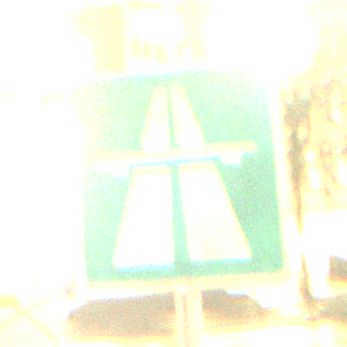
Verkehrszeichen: Autobahn
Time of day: Night
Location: Outdoor (Urban)
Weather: Overcast
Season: NotSpecified
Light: Artificial